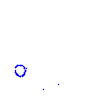
Particle: proton